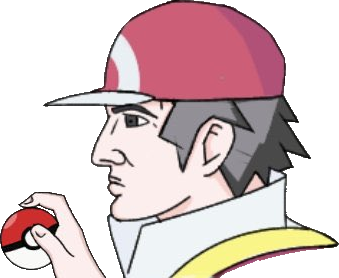
Label: 4_Yes_Chad